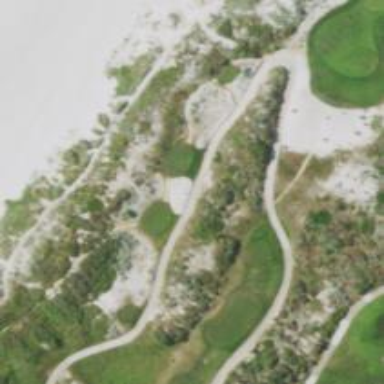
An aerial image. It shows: Path for both road and golf.